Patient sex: M
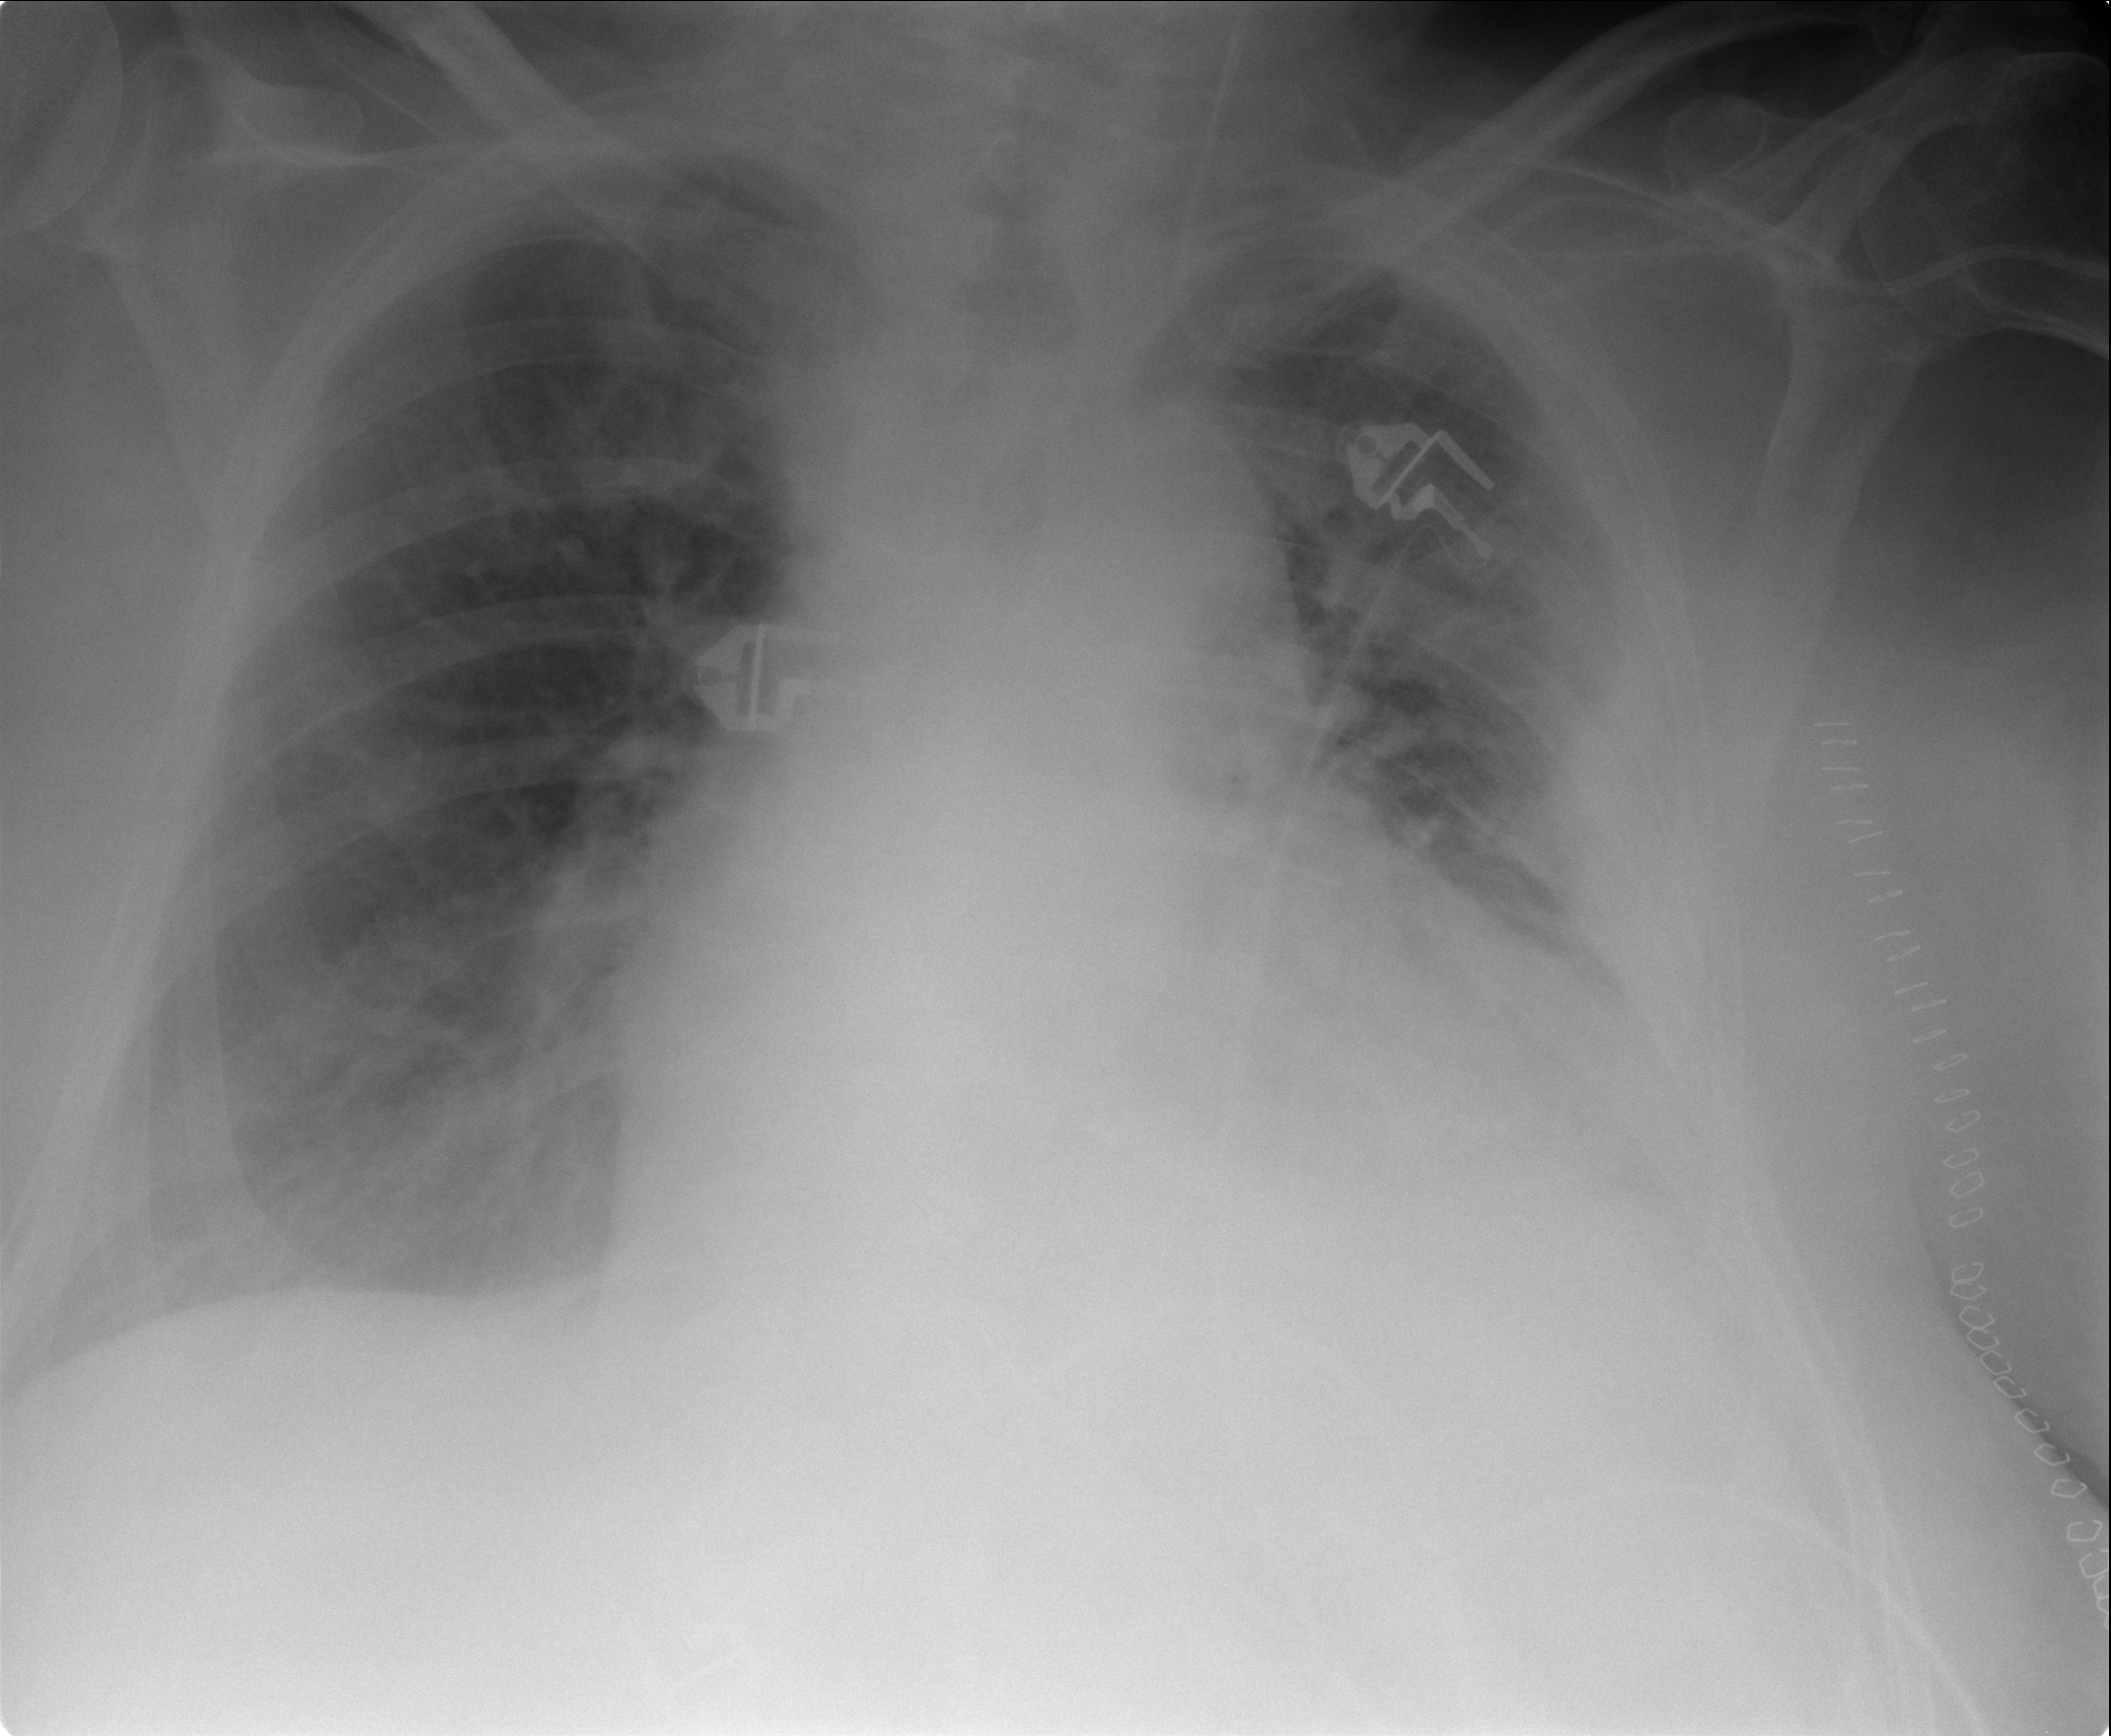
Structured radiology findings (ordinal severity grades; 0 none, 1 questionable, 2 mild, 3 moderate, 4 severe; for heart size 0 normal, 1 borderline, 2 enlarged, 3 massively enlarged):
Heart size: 2
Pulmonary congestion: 2
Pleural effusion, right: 2
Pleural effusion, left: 3
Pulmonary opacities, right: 1
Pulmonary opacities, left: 1
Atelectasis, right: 2
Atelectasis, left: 2